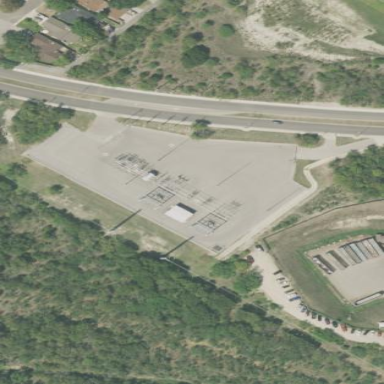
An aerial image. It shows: There is distribution substation enclosed by fence.